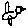
Label: bird